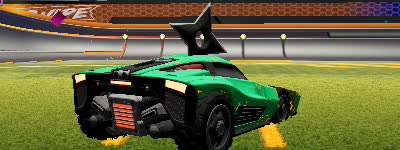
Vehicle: breakout